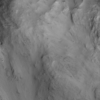
Label: not_dusty